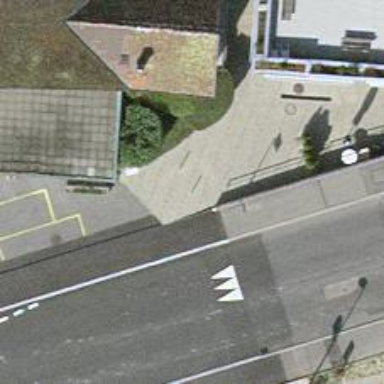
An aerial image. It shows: Bollard barrier.